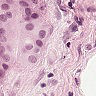
Metastatic tissue present: yes